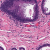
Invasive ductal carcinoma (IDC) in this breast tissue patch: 0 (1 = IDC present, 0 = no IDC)